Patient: sex M, age 65
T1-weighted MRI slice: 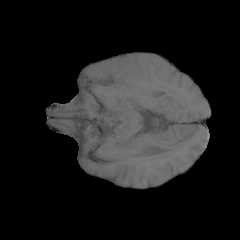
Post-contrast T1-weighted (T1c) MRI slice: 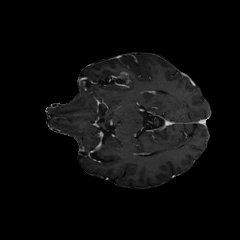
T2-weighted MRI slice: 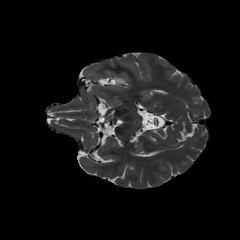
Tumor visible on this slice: yes
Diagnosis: Glioblastoma, IDH-wildtype
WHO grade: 4